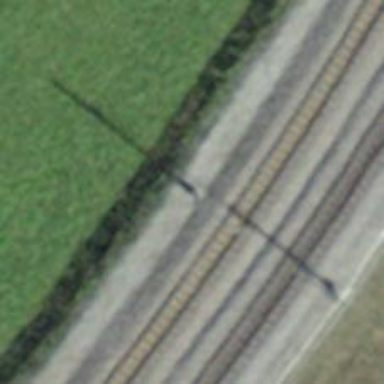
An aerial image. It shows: Catenary mast for power lines.